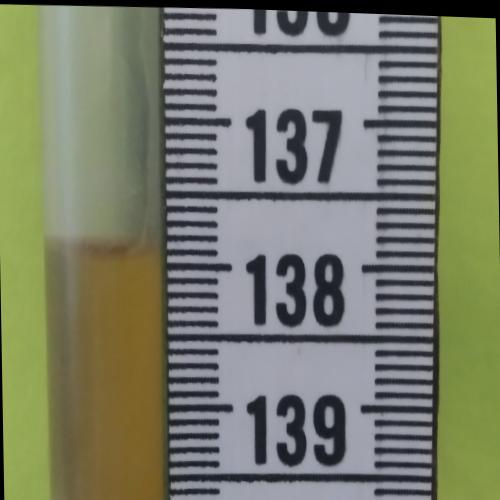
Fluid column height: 137.9 cm